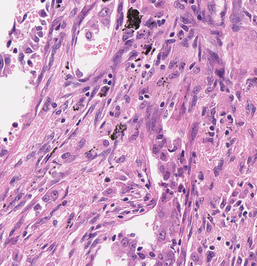
Tumor epithelial tissue: yes
Tumor-associated stroma tissue: yes
Normal tissue: no